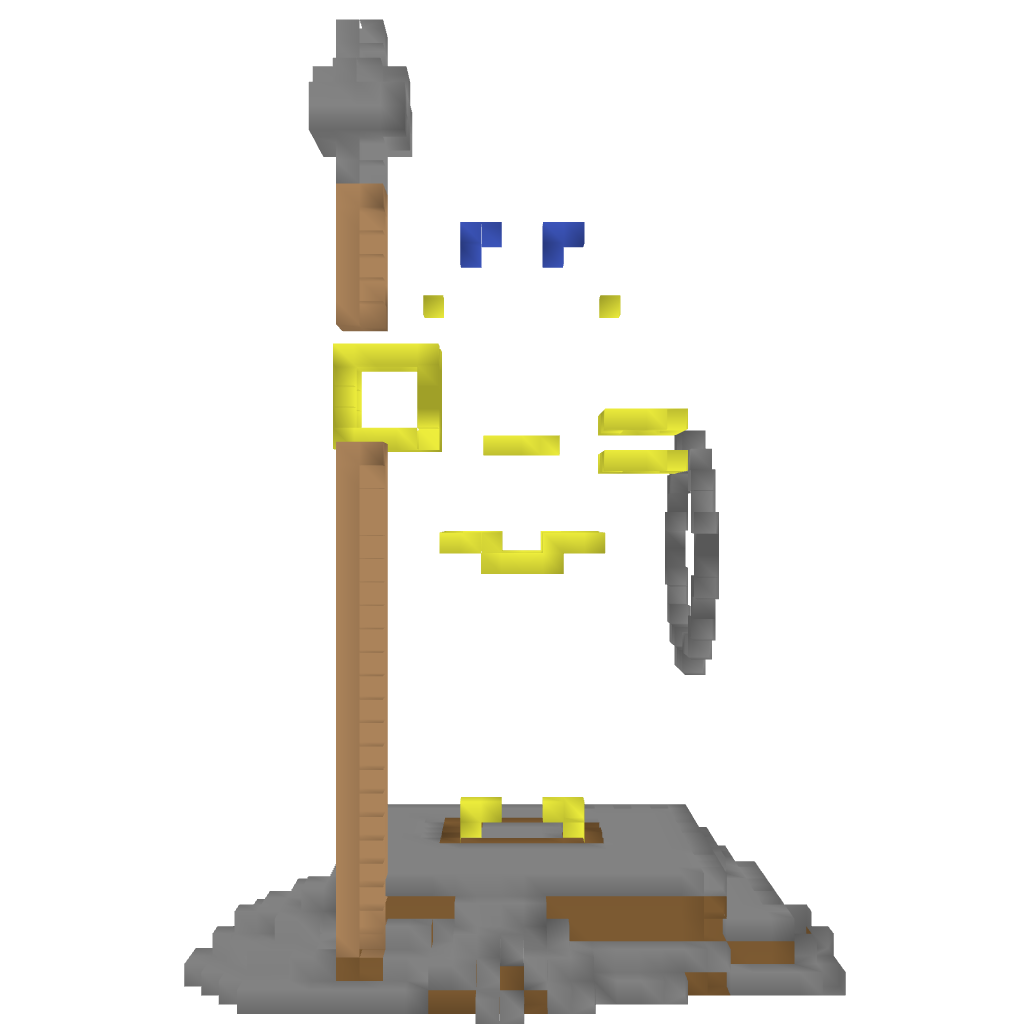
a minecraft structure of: Statue of the Oracle of Apollo bad low quality